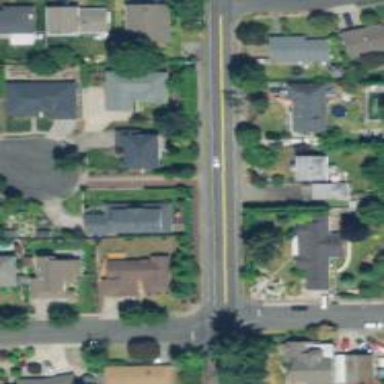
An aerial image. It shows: Tertiary road with sidewalk on the left.